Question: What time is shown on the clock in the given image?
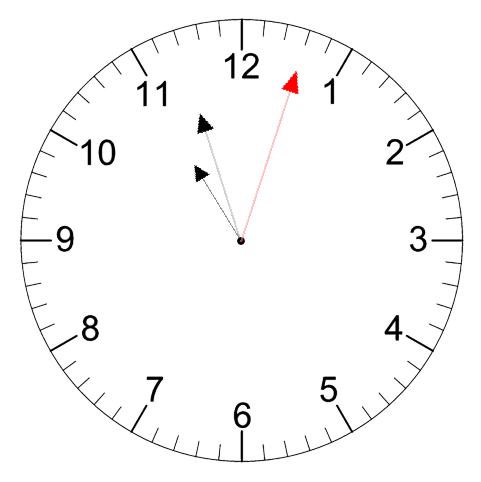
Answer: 10:57:03